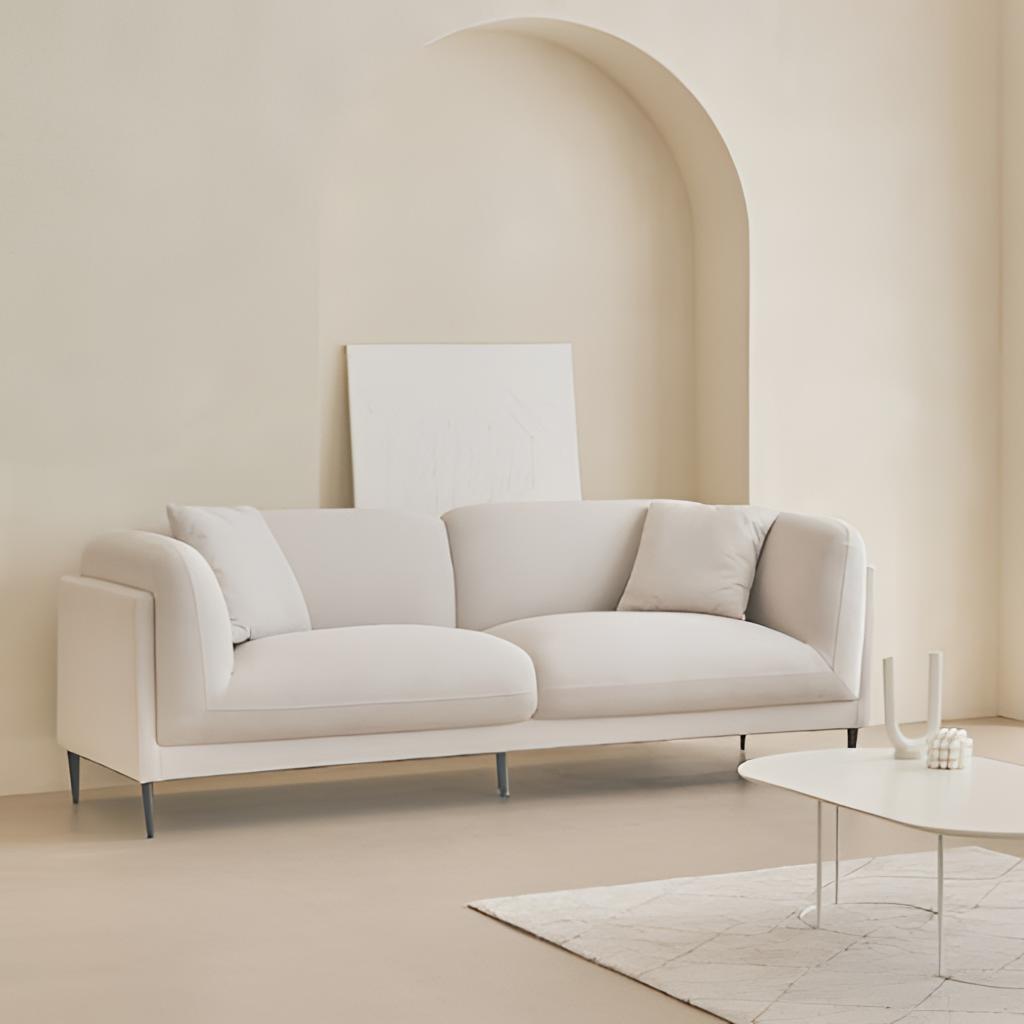
living room, cream fabric sofa, minimalist, tile flooring, with solid pattern, cream paint wallpaper, with solid pattern